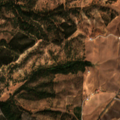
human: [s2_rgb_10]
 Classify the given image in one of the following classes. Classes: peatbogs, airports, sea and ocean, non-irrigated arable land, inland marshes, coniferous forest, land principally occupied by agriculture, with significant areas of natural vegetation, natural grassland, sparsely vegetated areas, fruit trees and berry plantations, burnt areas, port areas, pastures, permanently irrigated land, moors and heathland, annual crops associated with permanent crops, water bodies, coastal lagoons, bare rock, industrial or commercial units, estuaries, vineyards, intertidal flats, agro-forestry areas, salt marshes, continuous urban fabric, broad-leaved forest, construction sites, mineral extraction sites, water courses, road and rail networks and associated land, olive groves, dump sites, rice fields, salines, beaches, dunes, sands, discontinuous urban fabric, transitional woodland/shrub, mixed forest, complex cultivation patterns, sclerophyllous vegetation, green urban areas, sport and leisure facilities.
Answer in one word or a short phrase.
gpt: non-irrigated arable land, land principally occupied by agriculture, with significant areas of natural vegetation, broad-leaved forest, transitional woodland/shrub